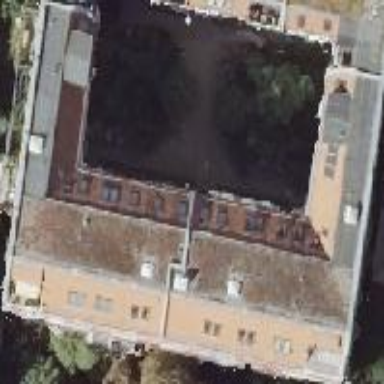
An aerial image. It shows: Residential building with double saltbox roof shape.